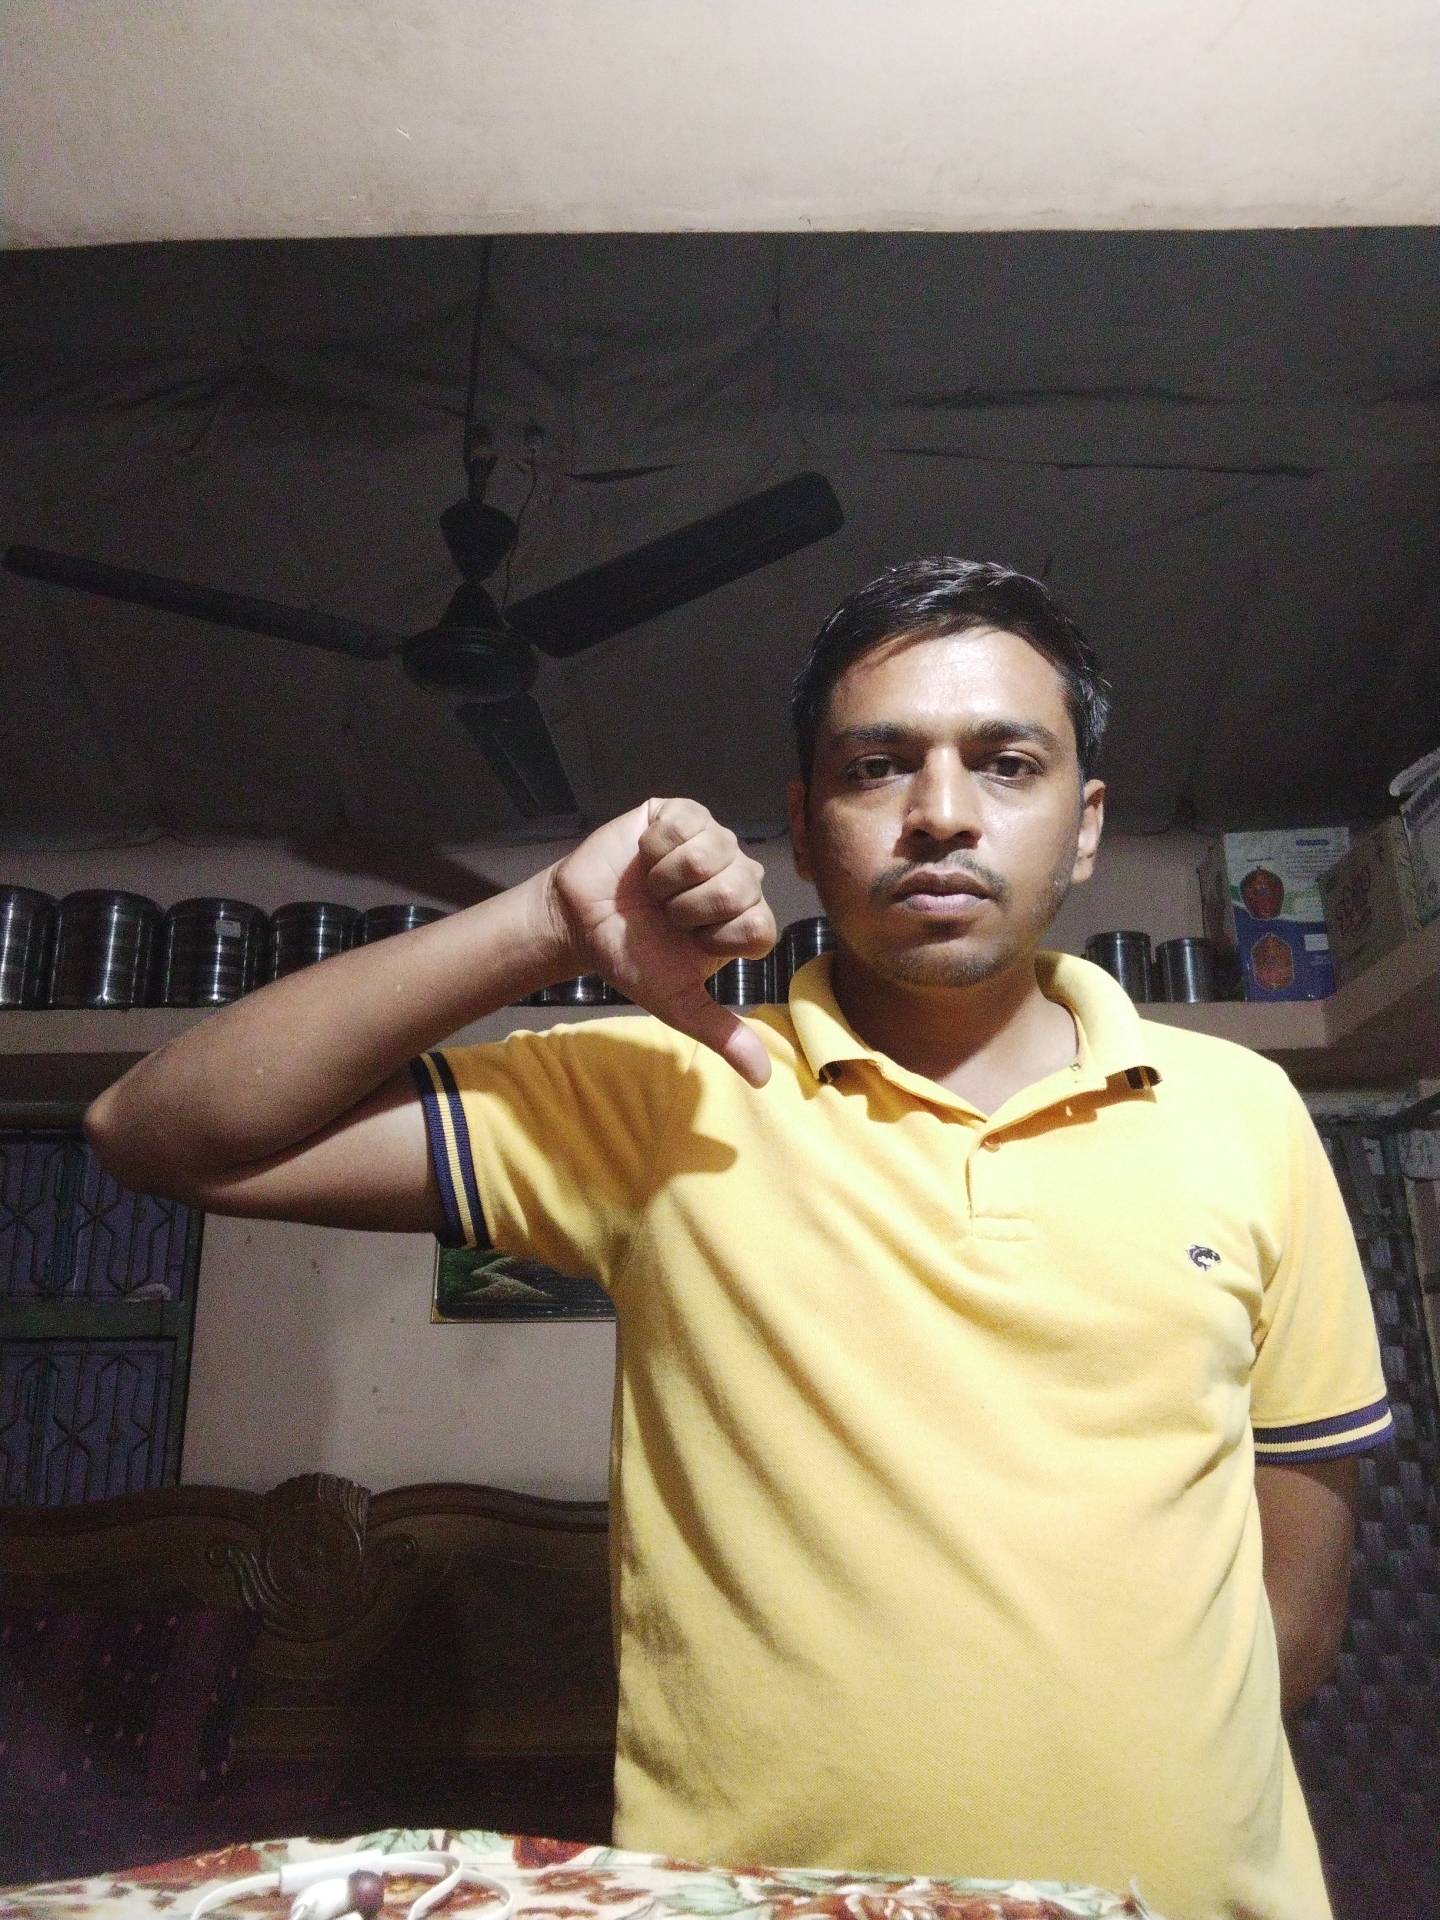
Label: noise